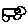
Label: car